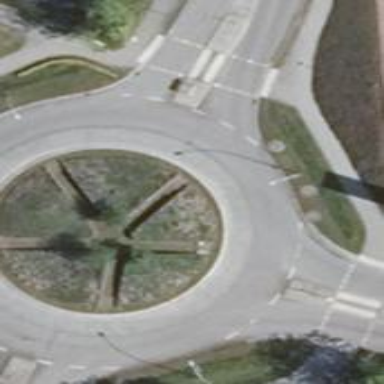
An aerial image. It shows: Primary highway with asphalt surface leading to roundabout.